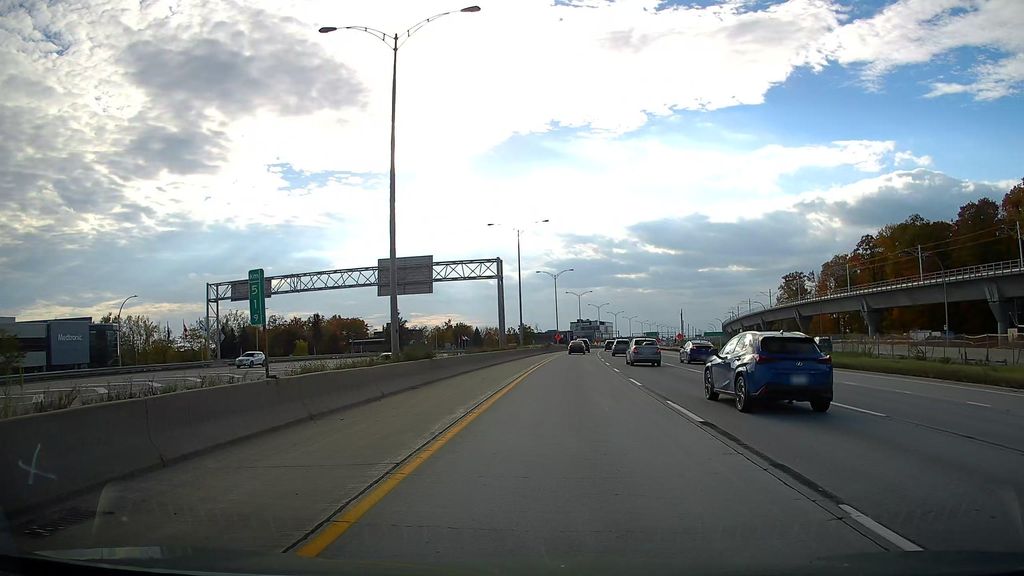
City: montreal